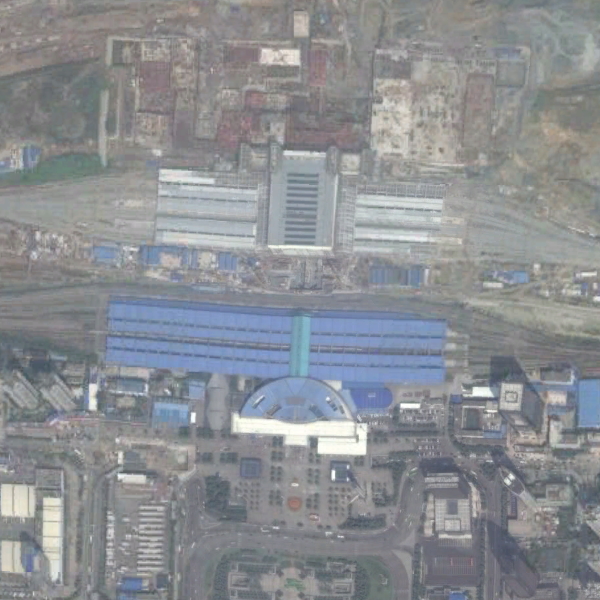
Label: RailwayStation